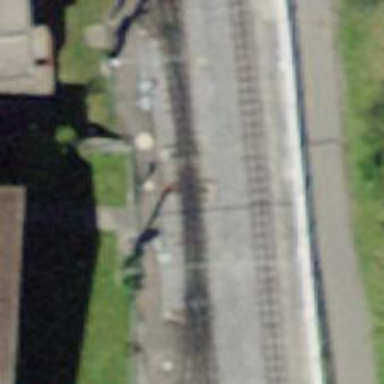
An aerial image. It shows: Railway switch.